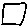
Label: square